Field crop: maize
Growth stage: 2
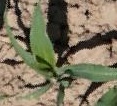
Species: maize